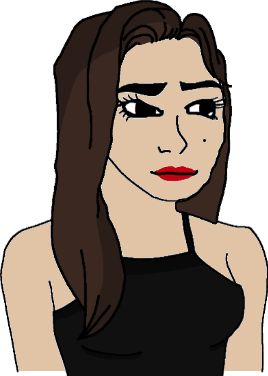
Label: 5_Trad_Wife